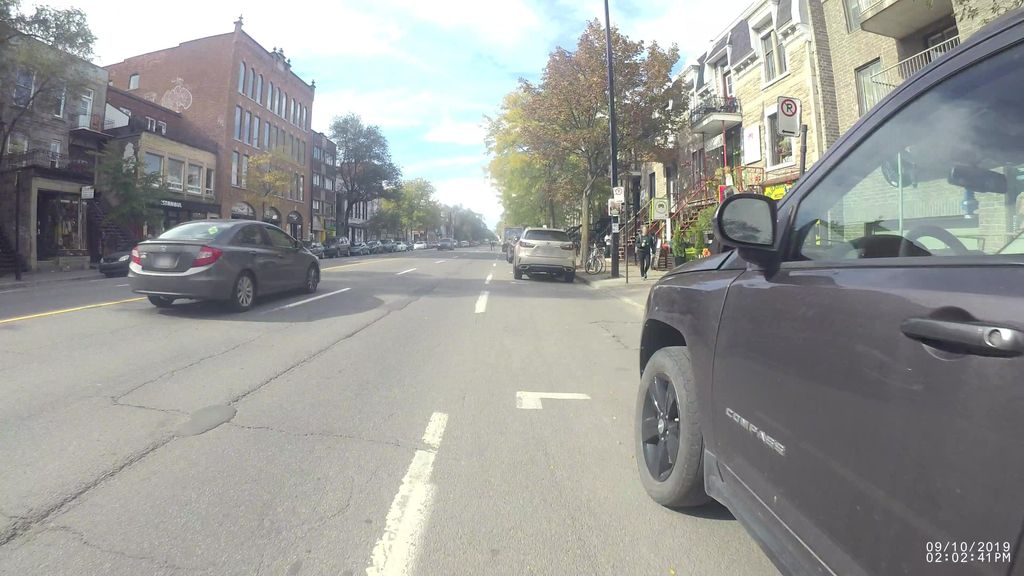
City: montreal